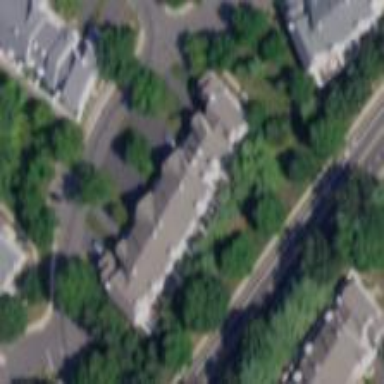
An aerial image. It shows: Residential building.